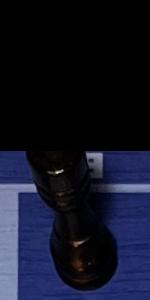
Label: Rook_Black